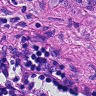
Metastatic tissue present: yes